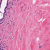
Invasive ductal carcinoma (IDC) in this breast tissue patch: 0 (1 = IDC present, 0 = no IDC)